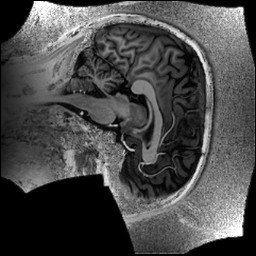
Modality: UNIT1
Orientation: sagittal
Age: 27
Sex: male
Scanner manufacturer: siemens
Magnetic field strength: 6.98 T
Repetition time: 6 s
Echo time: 0.00283 s